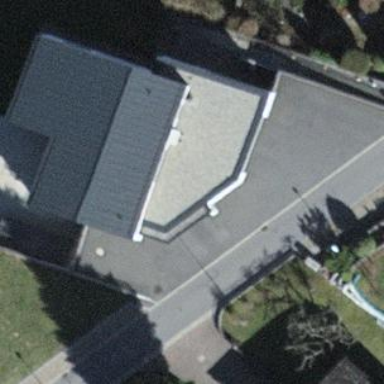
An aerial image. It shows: Garage.